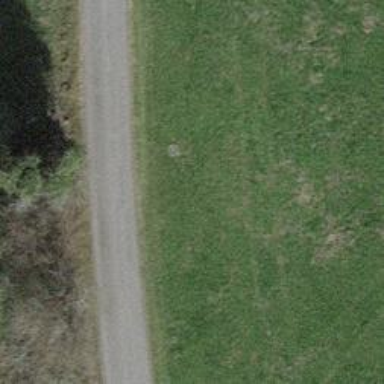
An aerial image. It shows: Culvert tunnel.